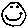
Label: smiley face